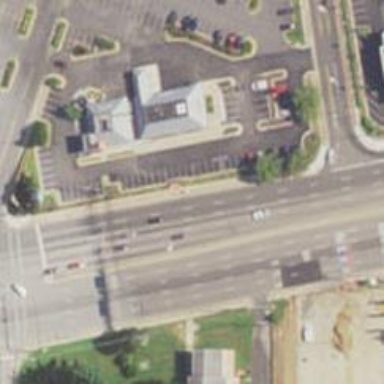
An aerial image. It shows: Service road with asphalt surface and sidewalk on the left.